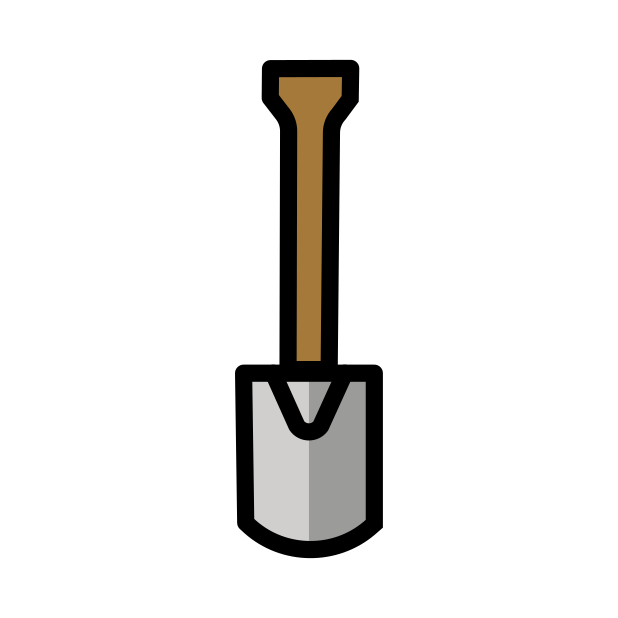
spade